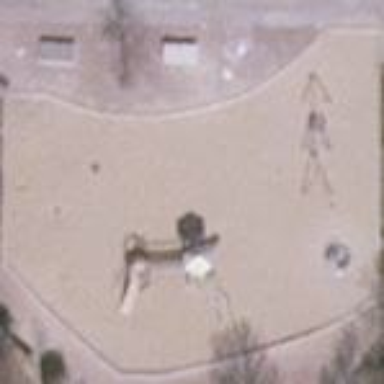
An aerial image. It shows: Sandpit at the playground.